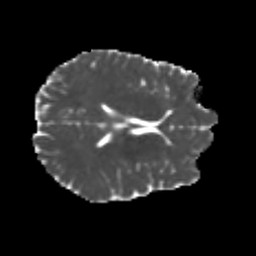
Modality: MD
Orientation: axial
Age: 23
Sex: male
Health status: healthy
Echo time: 0.074 s